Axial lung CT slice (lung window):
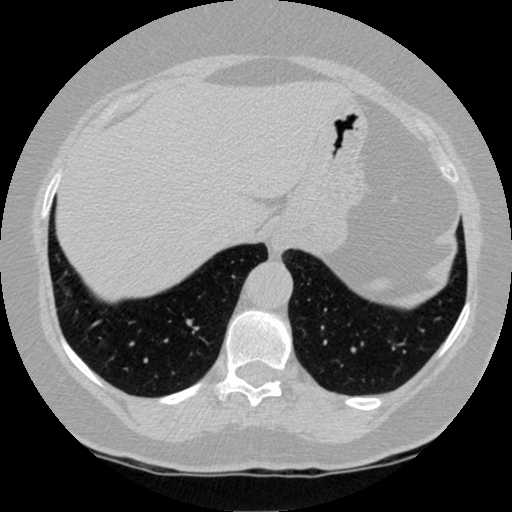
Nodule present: no